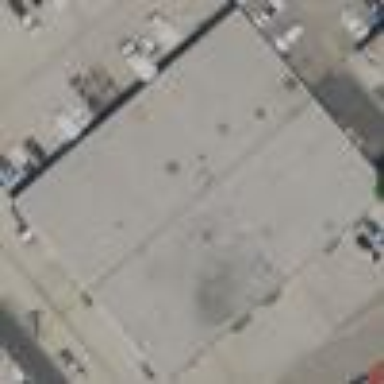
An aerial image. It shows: Industrial building.